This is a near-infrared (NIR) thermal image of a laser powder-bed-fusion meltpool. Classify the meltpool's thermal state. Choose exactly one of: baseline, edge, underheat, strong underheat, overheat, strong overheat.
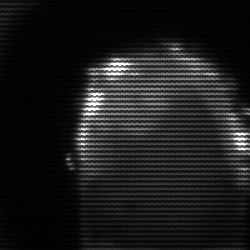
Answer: baseline